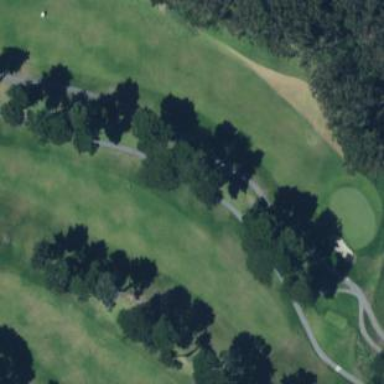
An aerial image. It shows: Grassy area designated as golf fairway.